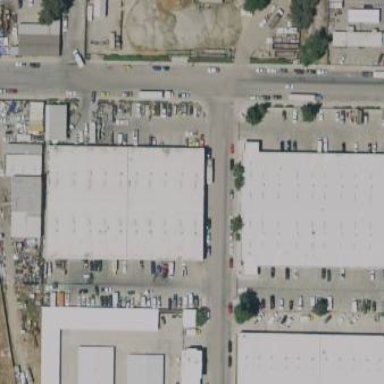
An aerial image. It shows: Warehouse.